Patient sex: M
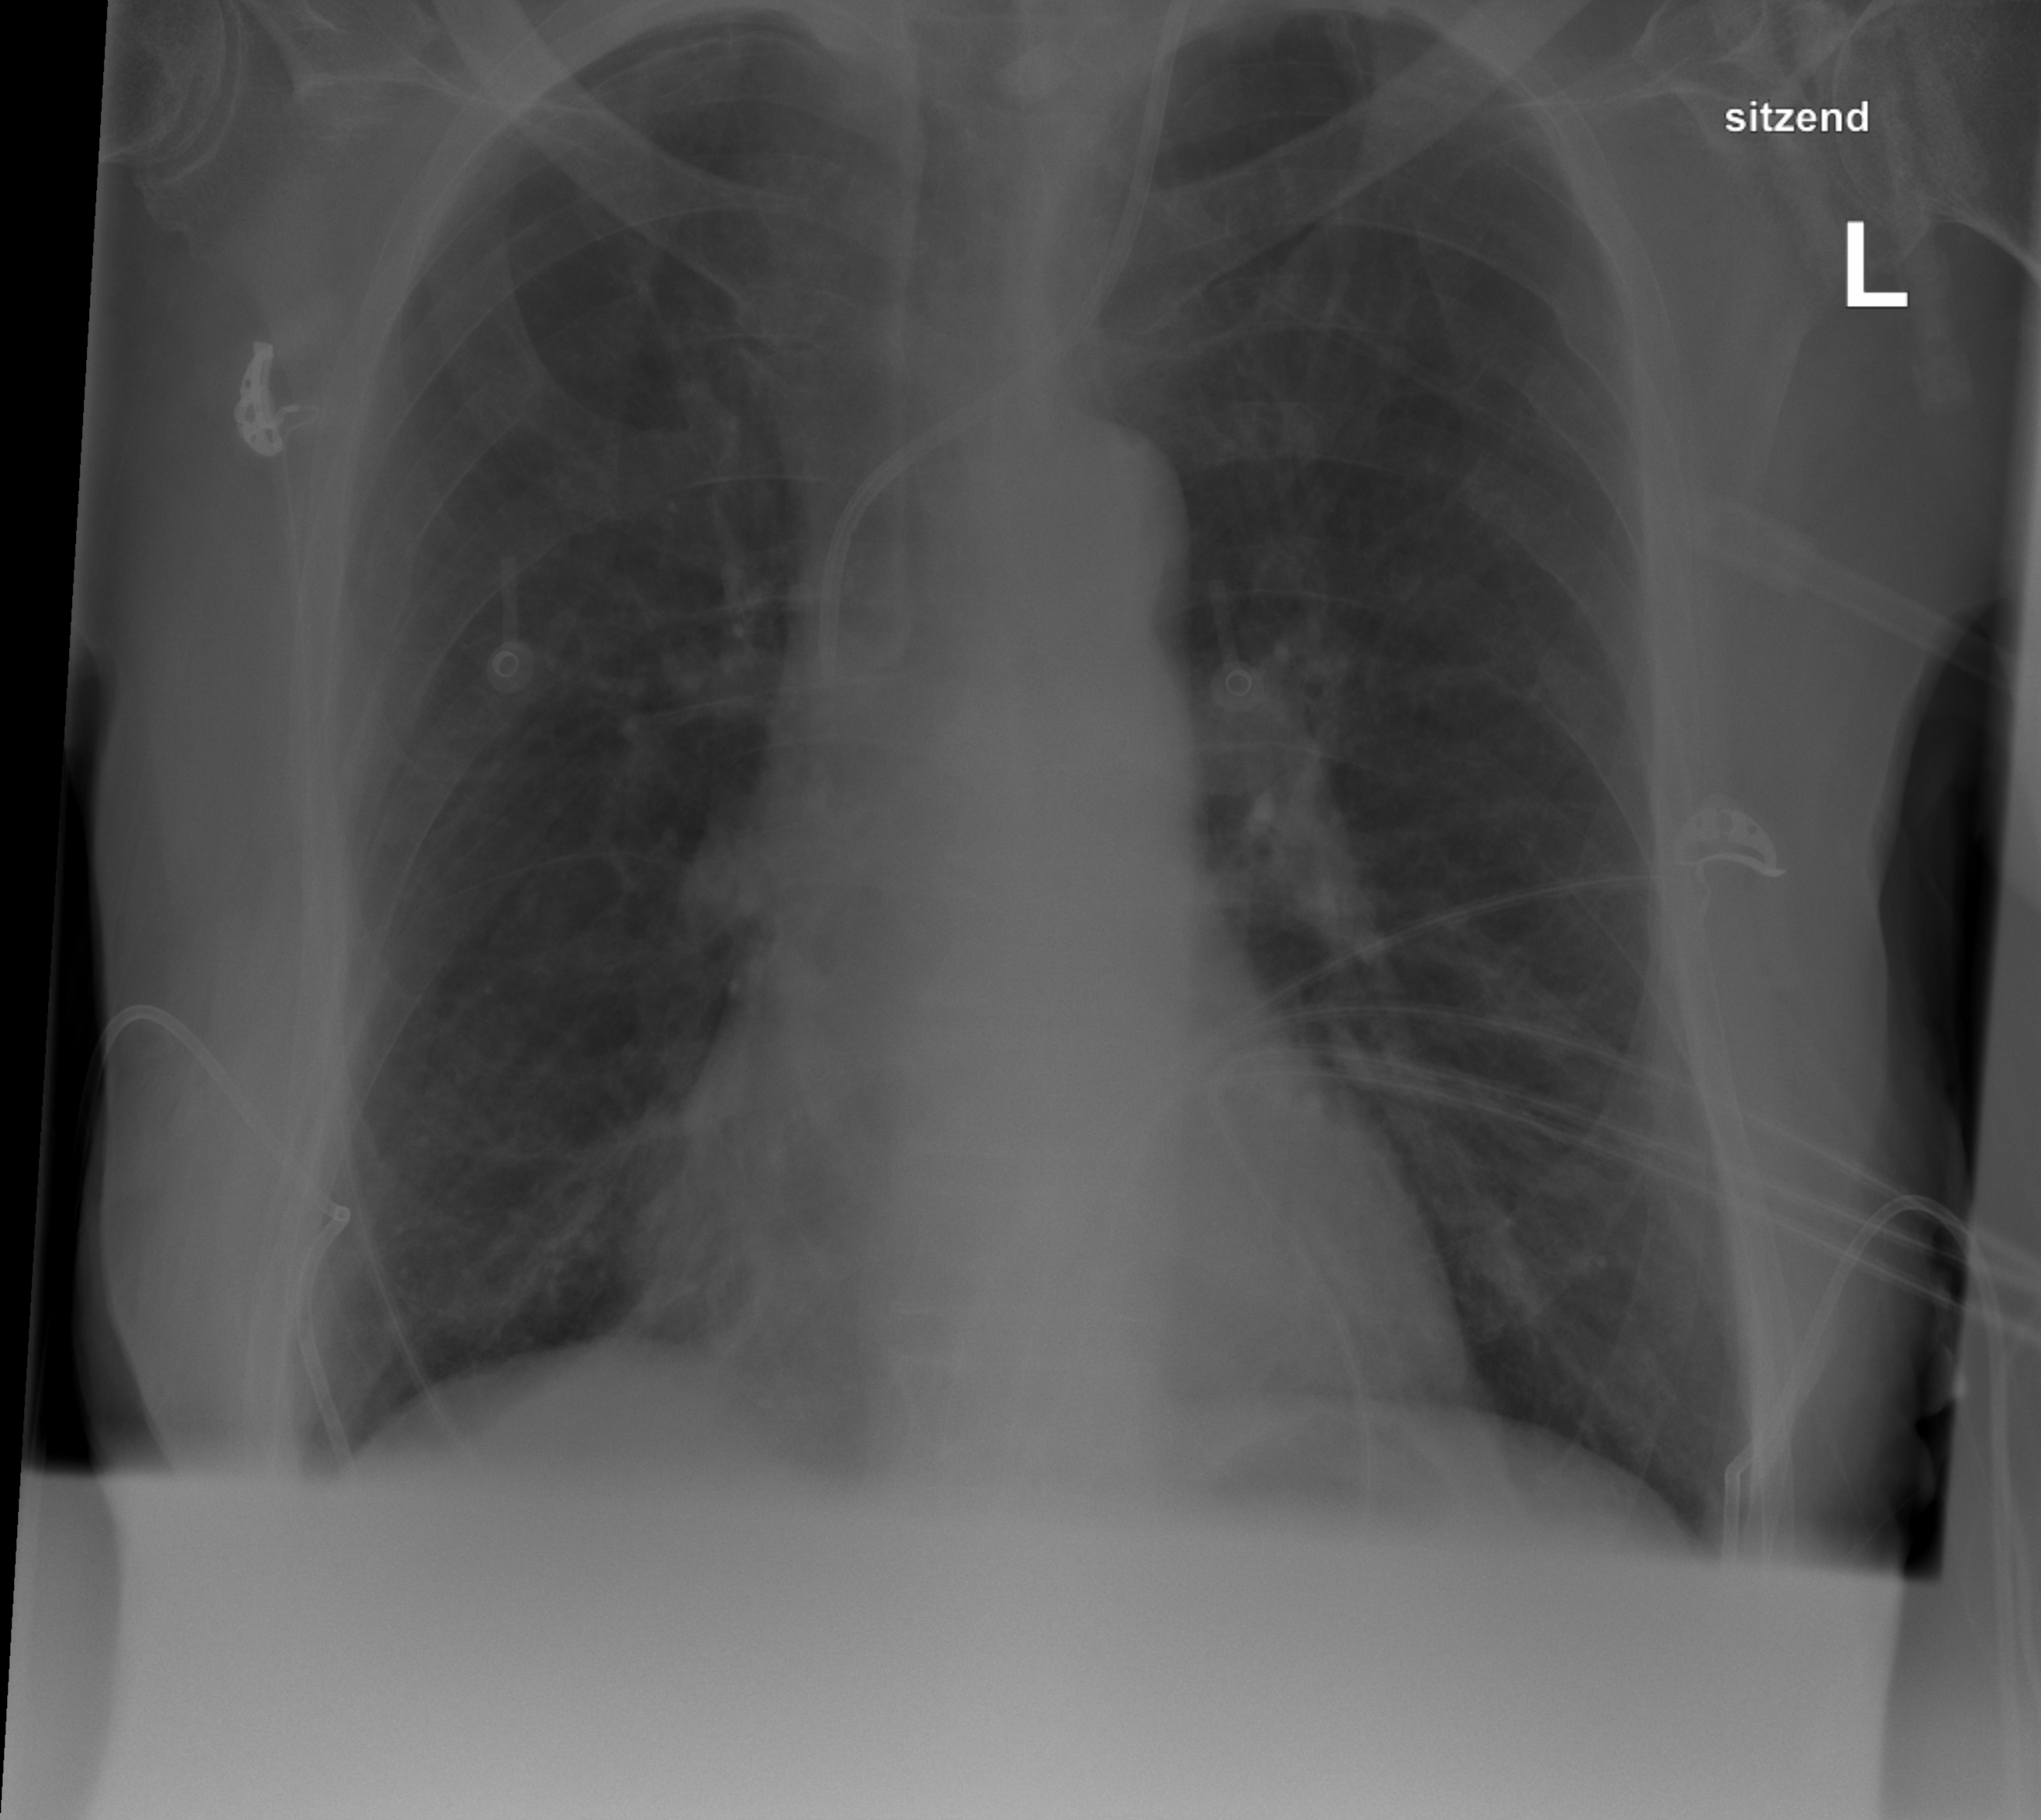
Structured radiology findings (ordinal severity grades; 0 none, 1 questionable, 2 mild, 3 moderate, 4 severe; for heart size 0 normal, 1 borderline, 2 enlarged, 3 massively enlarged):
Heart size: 1
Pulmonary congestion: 0
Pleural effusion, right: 0
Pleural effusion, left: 0
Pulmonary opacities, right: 0
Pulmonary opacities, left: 0
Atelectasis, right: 2
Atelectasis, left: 2